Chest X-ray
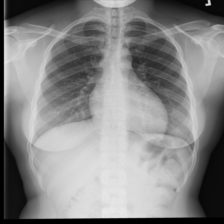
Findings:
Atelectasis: negative
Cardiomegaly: negative
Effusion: negative
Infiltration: positive
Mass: negative
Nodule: negative
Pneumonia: negative
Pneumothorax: negative
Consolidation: negative
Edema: negative
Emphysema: negative
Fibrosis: negative
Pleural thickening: negative
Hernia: negative